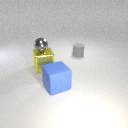
small gray rubber cylinder behind large yellow metal cube